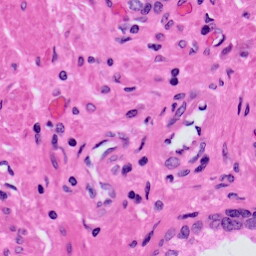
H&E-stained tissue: Prostate